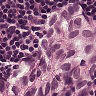
Metastatic tissue present: yes